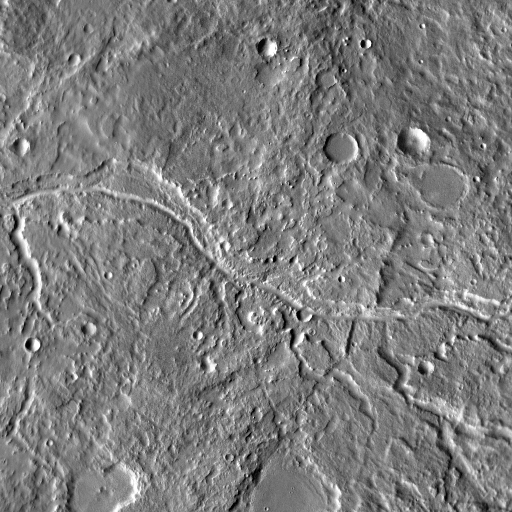
Crater classes present: Background, Other, Buried